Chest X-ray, PA view. Patient: 48 years old, sex F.
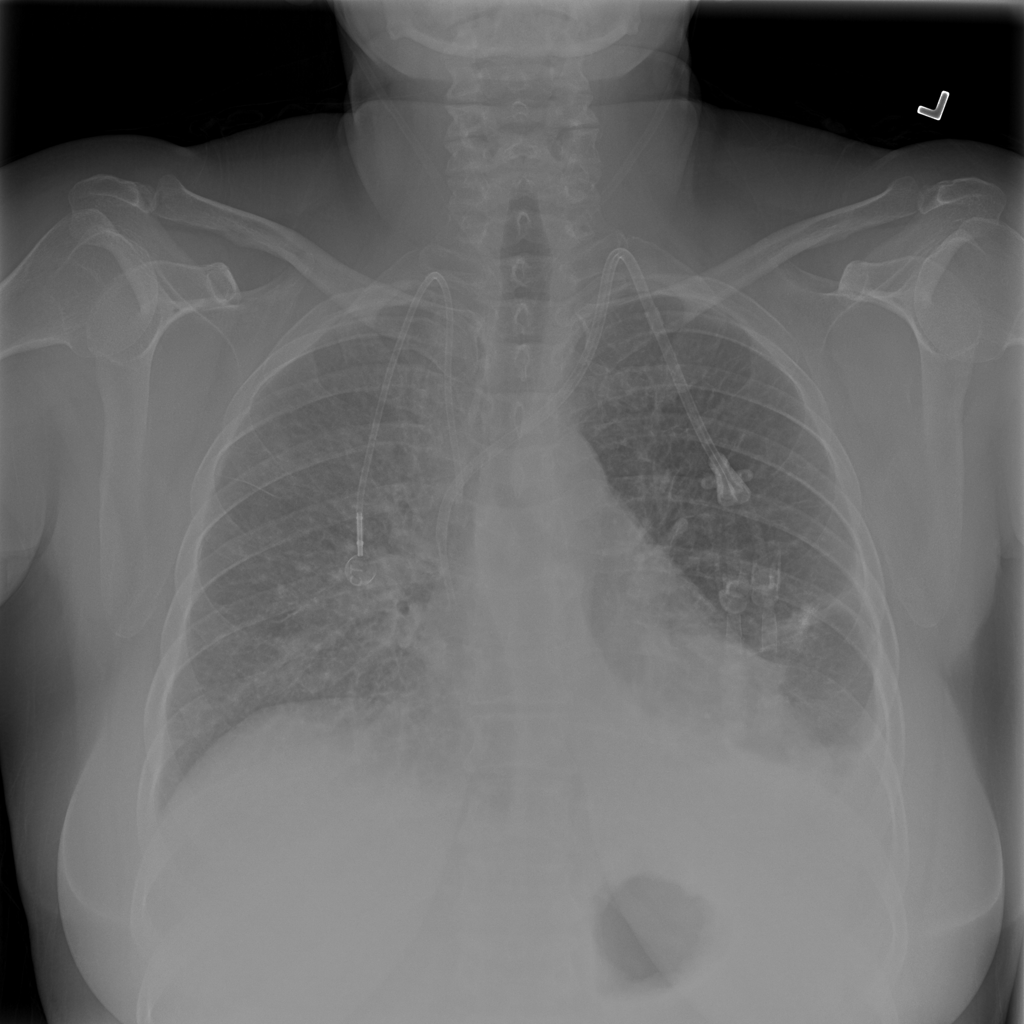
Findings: Cardiomegaly, Consolidation, Effusion